Brain MRI, t1w sequence, axial 2D slice.
Patient: age 35, sex F, weight 95 kg, height 1.95 m
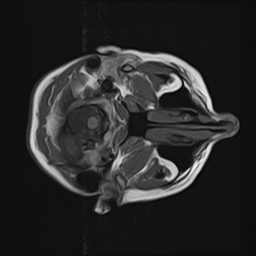